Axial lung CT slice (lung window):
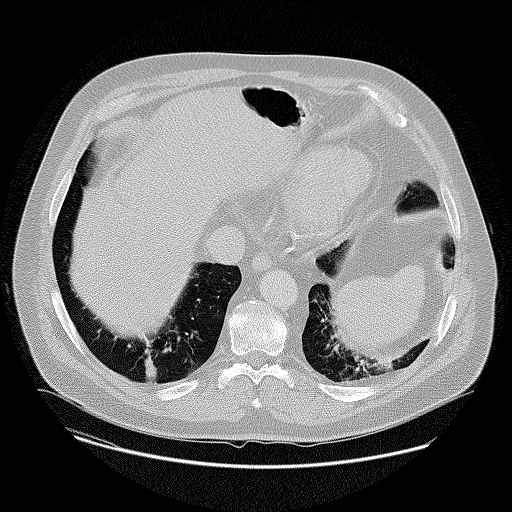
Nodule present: no